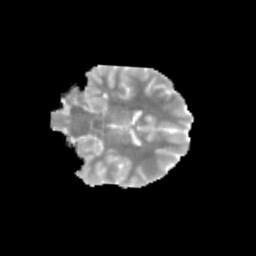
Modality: MD
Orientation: coronal
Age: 12
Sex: female
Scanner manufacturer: siemens
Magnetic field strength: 3 T
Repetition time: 3.8 s
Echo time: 0.07 s